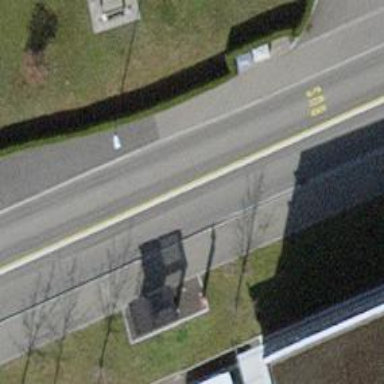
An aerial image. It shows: Public transport stop position.